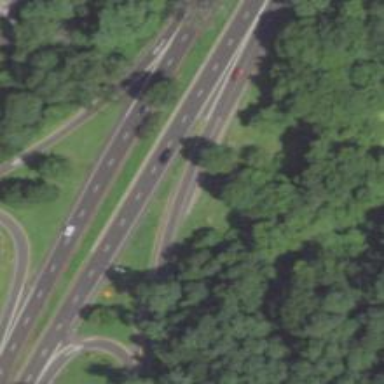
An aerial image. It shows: Asphalt motorway link.